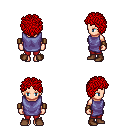
a pixel art fantasy rpg character, female body template, human, light skin, chain tabard jacket, red pants, red curly afro hairstyle, leather bracers, brown shoes, four views (front, back, left, right), 2x2 character sprite sheet, small pixel art, hard edges, no anti-aliasing